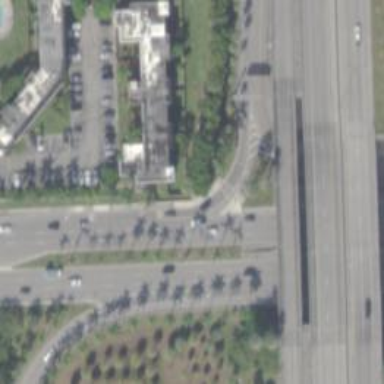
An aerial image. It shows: Primary highway with asphalt surface and separate sidewalk.